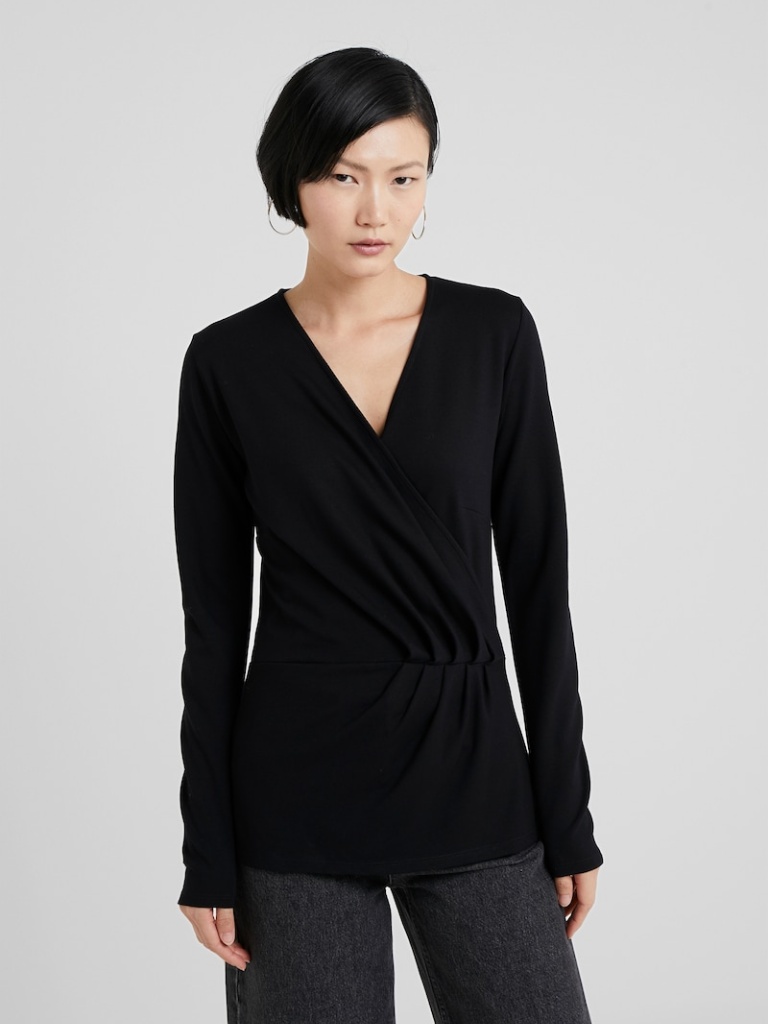
knit tight a long-sleeved with the sleeves down hip length Untucked v-neck wrap